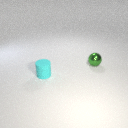
small cyan rubber cylinder in front of small green metal sphere